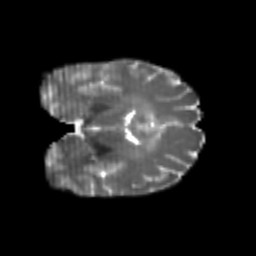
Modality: T2w
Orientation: coronal
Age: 25
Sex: female
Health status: healthy
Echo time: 0.074 s